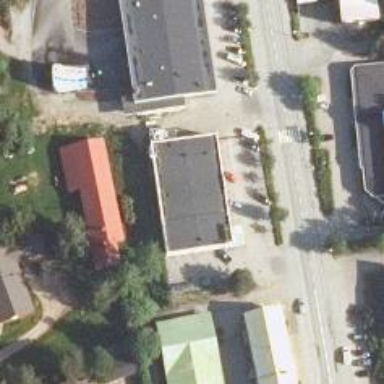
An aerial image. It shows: Convenience shop.